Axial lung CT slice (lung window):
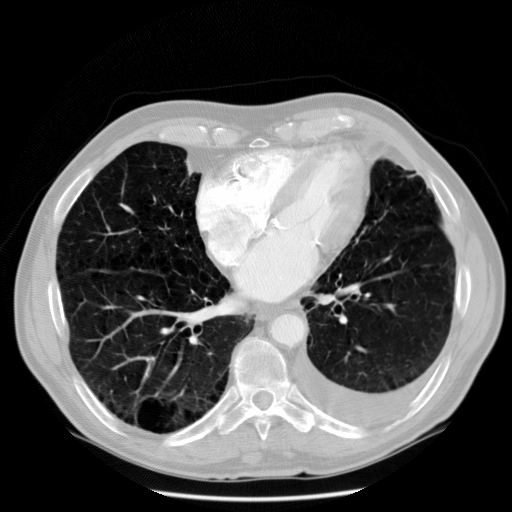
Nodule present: no